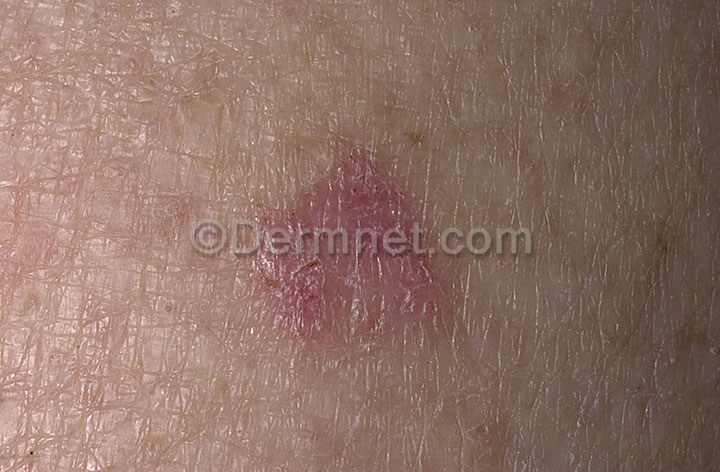
Disease: Seborrheic Keratoses and other Benign Tumors